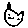
Label: cat